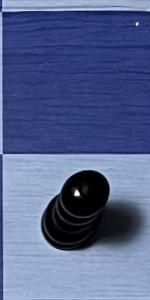
Label: Pawn_Black